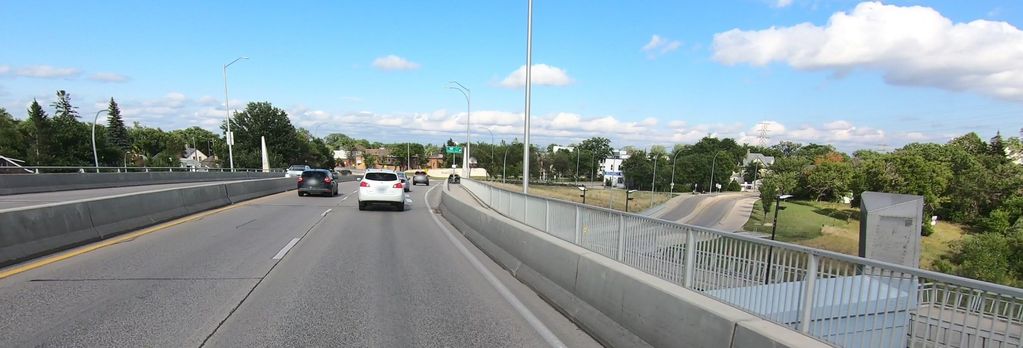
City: winnipeg